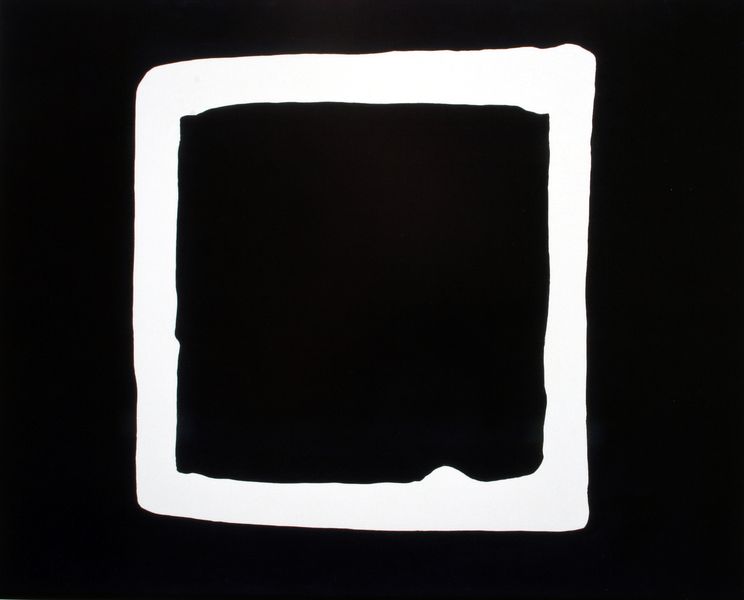
Titel: Werk (Weißes Rechteck auf Schwarz)
Künstler: Jirô Yoshihara
Standort: Kamakura
Institution: Kanagawa-Präfekturmuseum für Moderne Kunst
Schlagwörter: gemälde, weiß, ausschnitt, fenster, hintergrund, schwarz, malerei, rahmen, bild, kalt, komplementär, moderne, abstrakt, flächen, leer, modern, farbe, monochrom, rand, einfach, langweilig, striche, eckig, rechteck, acryl, druck, schwarz-weiß, scharz, strich, leinwand, kunst, kasten, verstehe ich nicht, rechteckig, gerahmt, kanten, abgerundet, geometrie, quadrat, viereck, ränder, unregelmässig, quadratisch, russisch, simpel, voll, minimal, formal, doof, einbuchtung, ausbuchtung, ungleich, suprematismus, faserig, ungerade, zwei quadrate, brutalismus, schwarz in weiß, abreakt, ben vautier, malewitisch, weißer rahmen